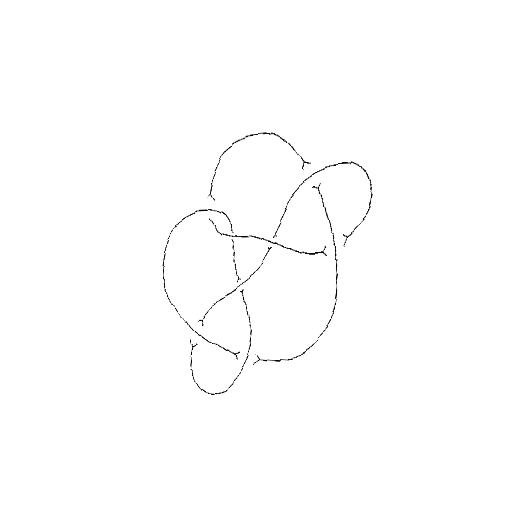
Crossing number: 8